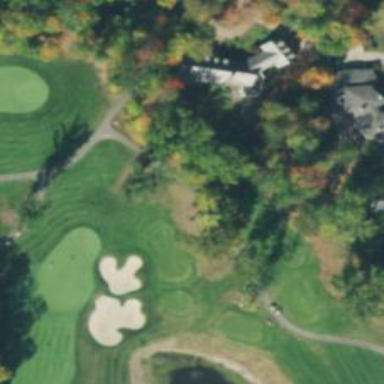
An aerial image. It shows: Grass area designated as golf tee.